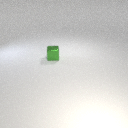
small green metal cube